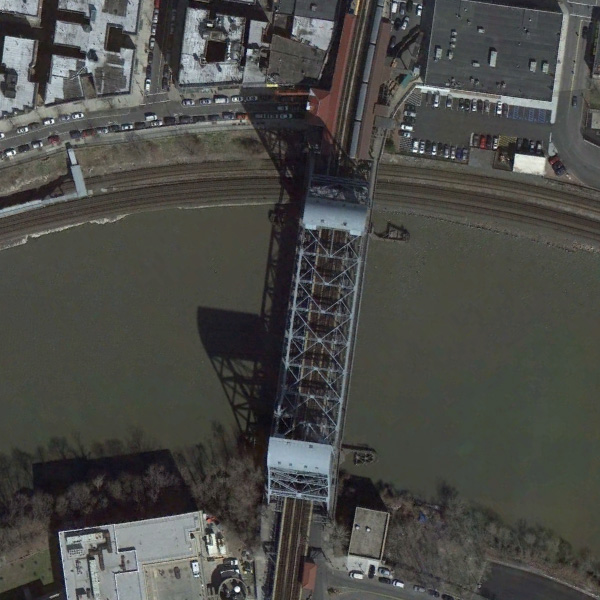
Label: Bridge